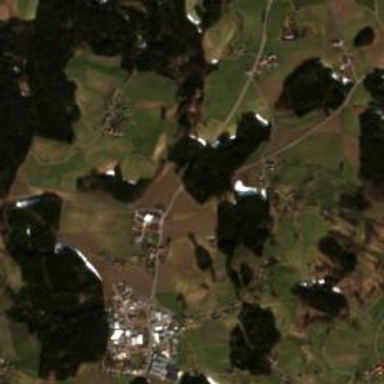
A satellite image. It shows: Small hamlet.